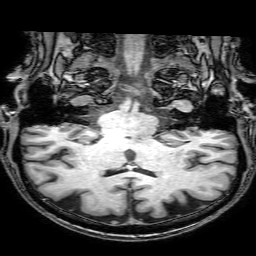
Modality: T1w
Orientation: sagittal
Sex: male
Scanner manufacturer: philips
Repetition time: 0.0082 s
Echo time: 0.00377 s